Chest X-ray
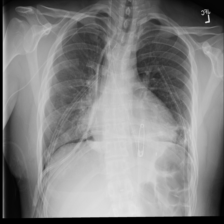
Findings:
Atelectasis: positive
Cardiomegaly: negative
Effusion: negative
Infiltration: negative
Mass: negative
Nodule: negative
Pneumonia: negative
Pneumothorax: positive
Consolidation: negative
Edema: negative
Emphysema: negative
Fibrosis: negative
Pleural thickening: negative
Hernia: negative